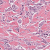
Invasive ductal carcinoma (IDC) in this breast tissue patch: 1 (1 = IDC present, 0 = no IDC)